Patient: sex F, age 58
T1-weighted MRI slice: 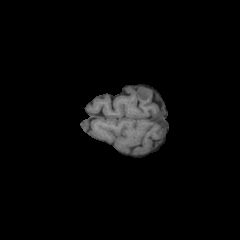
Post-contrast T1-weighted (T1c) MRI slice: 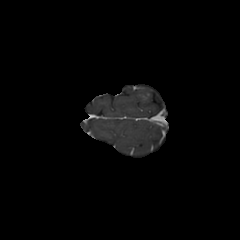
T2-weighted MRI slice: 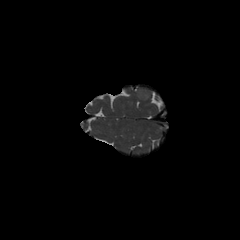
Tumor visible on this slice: yes
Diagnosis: Glioblastoma, IDH-wildtype
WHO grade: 4